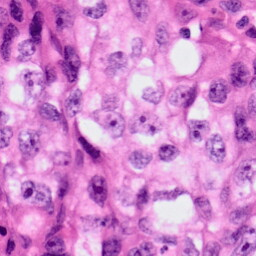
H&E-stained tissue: Lung